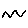
Label: zigzag